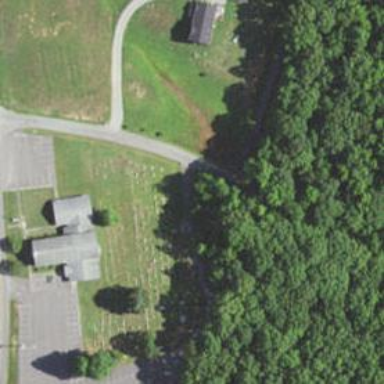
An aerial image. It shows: Cemetery.